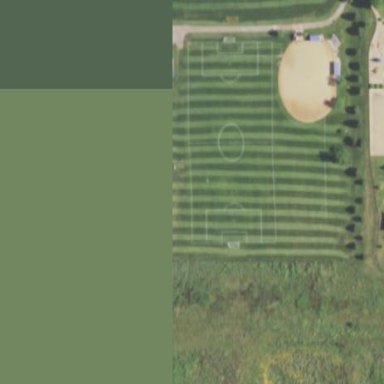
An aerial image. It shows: Baseball pitch for leisure land.